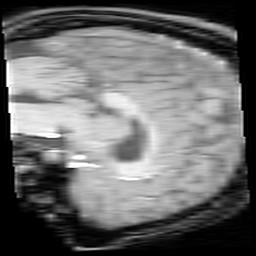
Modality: inplaneT1
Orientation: sagittal
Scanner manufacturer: ge
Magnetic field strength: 3 T
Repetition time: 0.325 s
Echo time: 0.003488 s